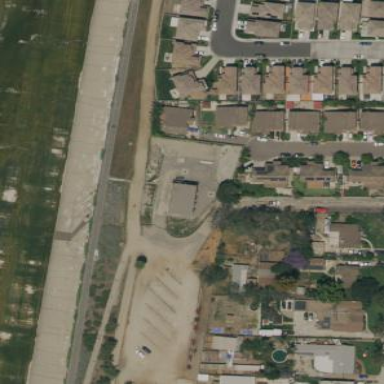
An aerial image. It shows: Chain link fence is in the scene.